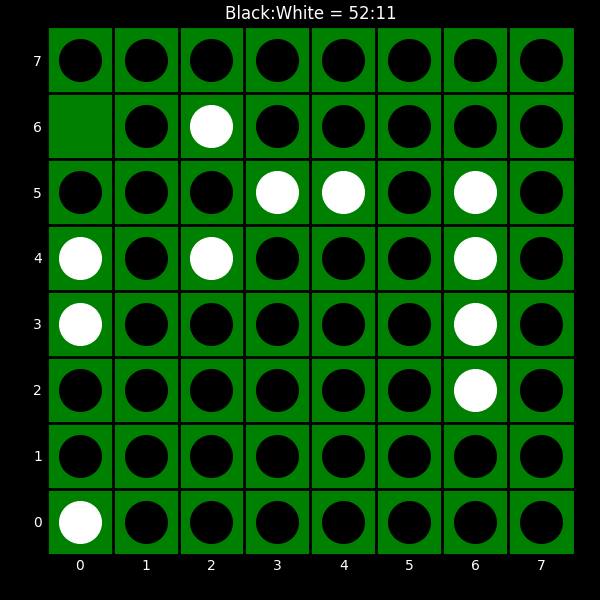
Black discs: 52
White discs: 11